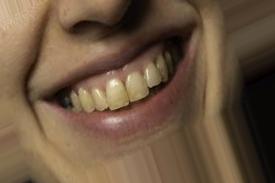
Condition: Tooth Discoloration